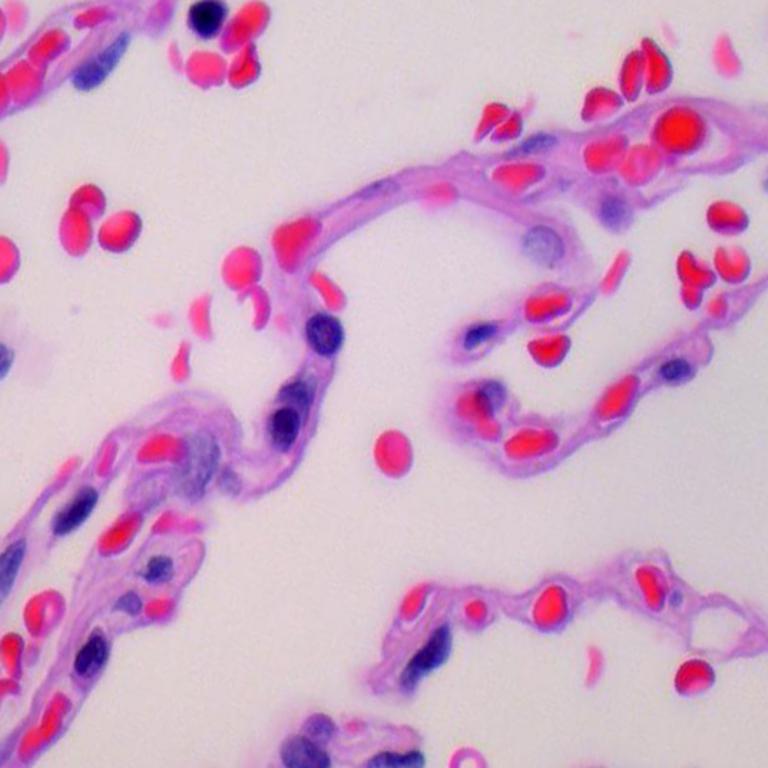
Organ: lung
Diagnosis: benign